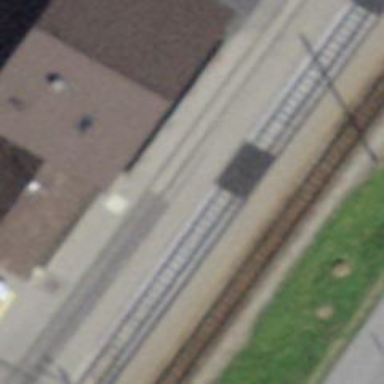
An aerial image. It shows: Train station building.